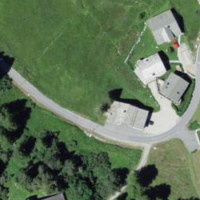
EUNIS habitat code: 26
Species observed at this site:
Geum montanum